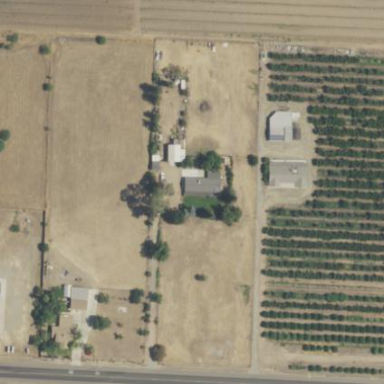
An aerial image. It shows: Orchard.